A bearing vibration time series has been folded into this square grayscale image, one row per segment of consecutive samples. Diagnose the bearing from this image, choosing from: normal, inner_race, outer_race, ball.
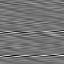
Answer: inner_race